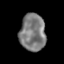
Tissue: lung
Cell type: Epithelial cells
Senescence score: 0.2275
Nuclear area (px): 932
Mean DAPI intensity: 124.556